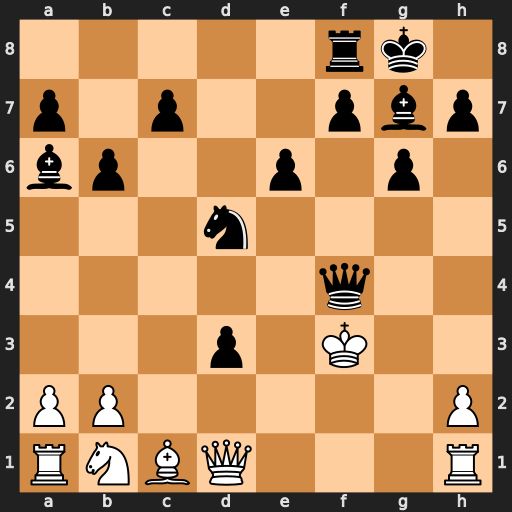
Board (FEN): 5rk1/p1p2pbp/bp2p1p1/3n4/5q2/3p1K2/PP5P/RNBQ3R
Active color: w
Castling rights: -
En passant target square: -
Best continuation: Bxf4